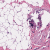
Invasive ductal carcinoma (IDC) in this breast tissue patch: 1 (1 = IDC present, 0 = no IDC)